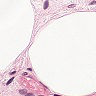
Metastatic tissue present: no